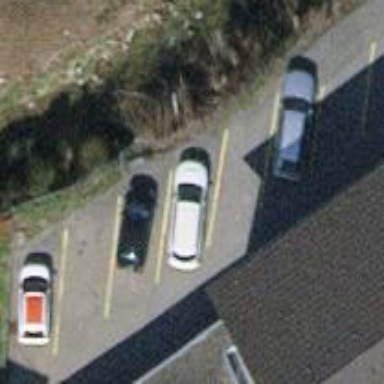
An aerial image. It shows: Parking area.